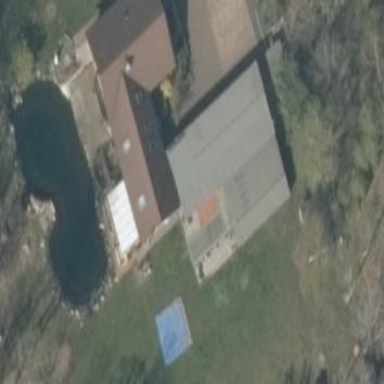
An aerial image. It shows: Garage building.